Aerial crown-view tile of a tropical tree (Barro Colorado Island, Panama), acquired 20250818:
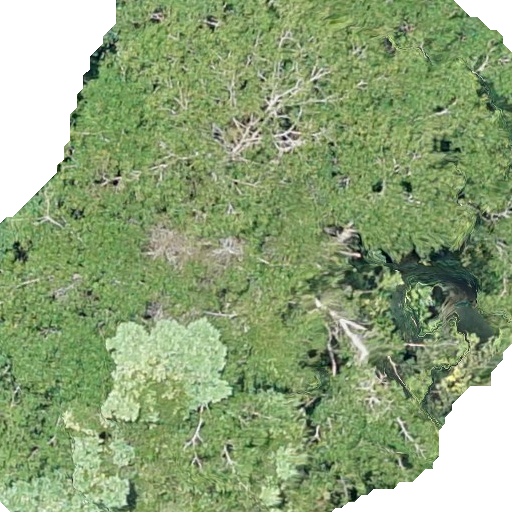
Species: Hura crepitans
GBIF accepted scientific name: Hura crepitans
Crown area: 427.248 m²